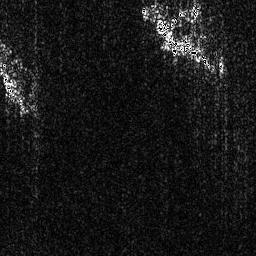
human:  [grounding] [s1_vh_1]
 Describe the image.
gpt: In the satellite image, there is  <ref>1 medium ship </ref> <box>[[62, 13, 78, 21, 0]]</box> located at top right.